Field crop: maize
Growth stage: 1
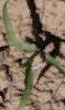
Species: maize